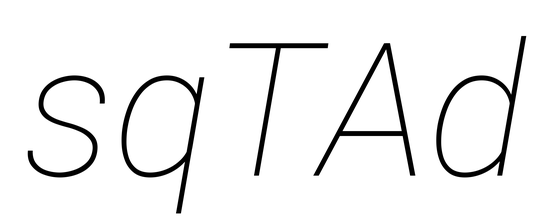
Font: Roboto-Italic_Thin_Italic